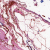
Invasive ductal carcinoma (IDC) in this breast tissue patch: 0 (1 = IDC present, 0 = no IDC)